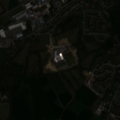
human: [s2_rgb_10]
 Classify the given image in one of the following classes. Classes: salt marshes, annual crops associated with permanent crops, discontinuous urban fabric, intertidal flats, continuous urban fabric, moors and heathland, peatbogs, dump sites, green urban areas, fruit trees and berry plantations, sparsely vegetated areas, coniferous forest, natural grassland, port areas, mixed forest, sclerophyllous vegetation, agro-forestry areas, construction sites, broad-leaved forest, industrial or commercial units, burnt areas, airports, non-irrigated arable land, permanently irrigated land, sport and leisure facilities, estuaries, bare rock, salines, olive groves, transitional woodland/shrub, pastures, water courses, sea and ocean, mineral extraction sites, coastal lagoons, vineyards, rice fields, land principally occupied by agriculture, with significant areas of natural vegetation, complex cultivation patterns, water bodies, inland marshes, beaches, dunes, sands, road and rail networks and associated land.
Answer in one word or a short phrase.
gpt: discontinuous urban fabric, industrial or commercial units, non-irrigated arable land, pastures